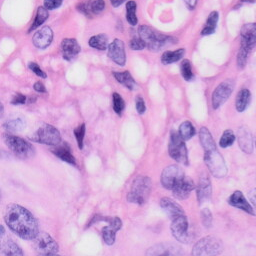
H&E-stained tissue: Skin